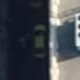
Vehicle type: Taxi